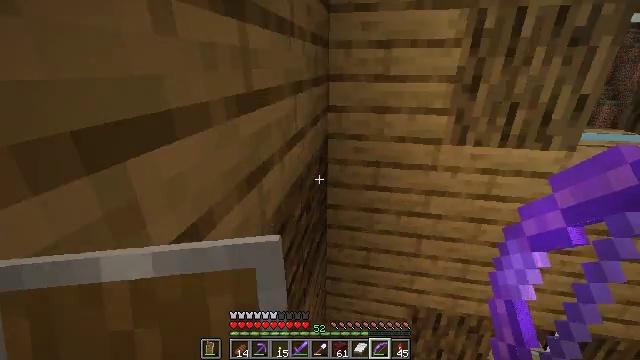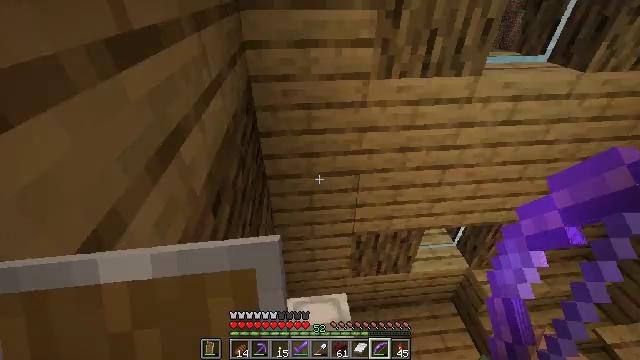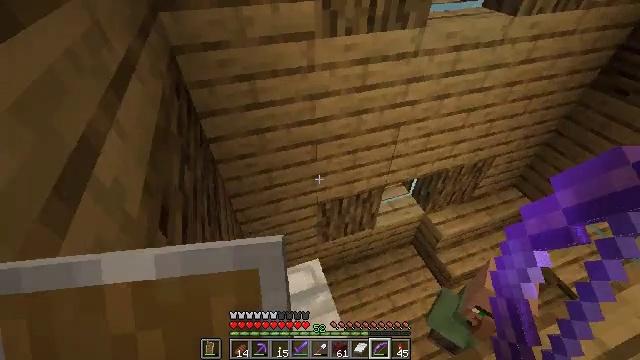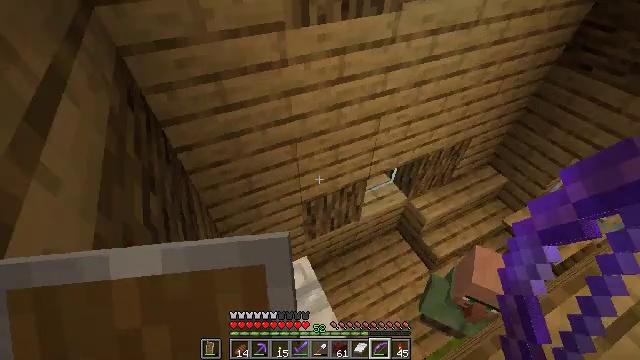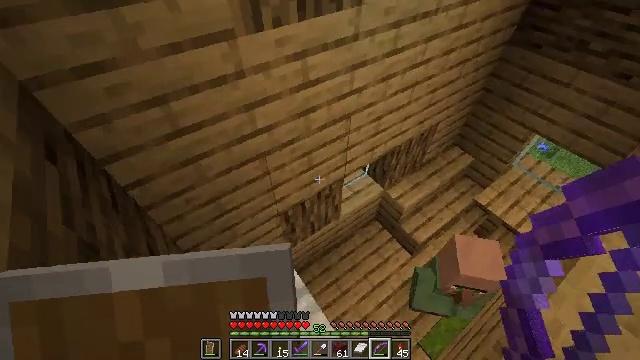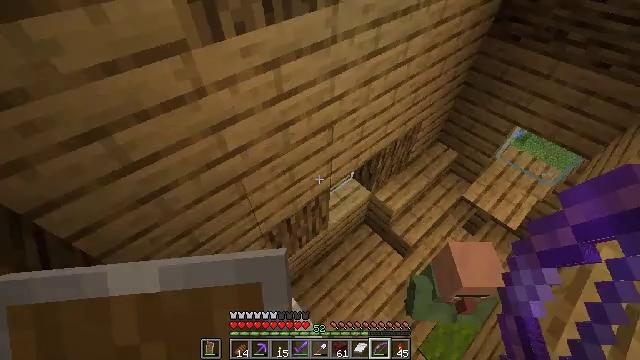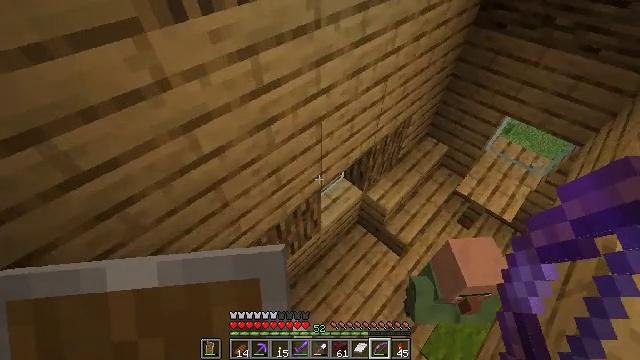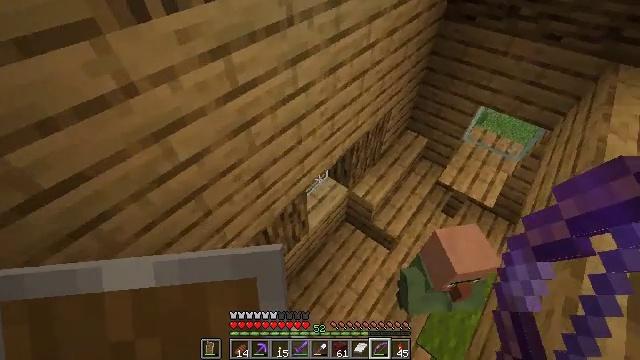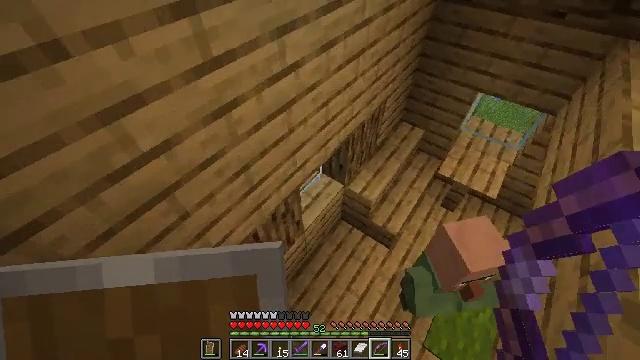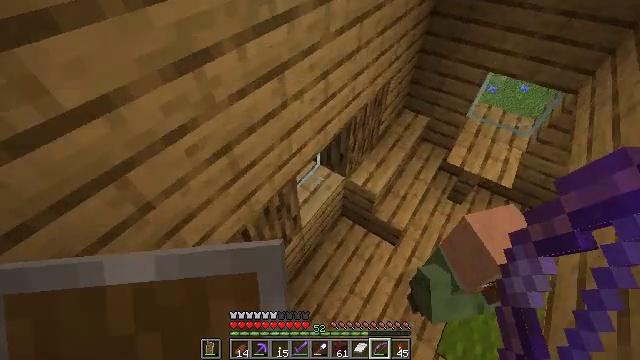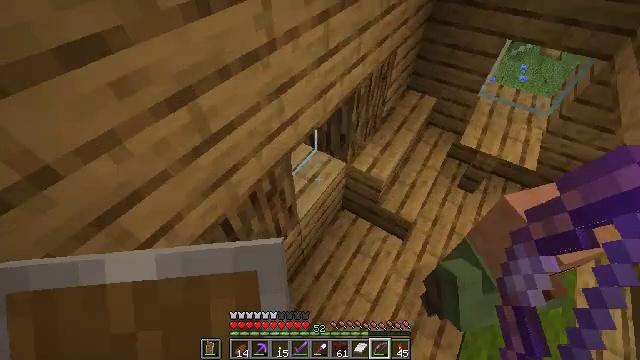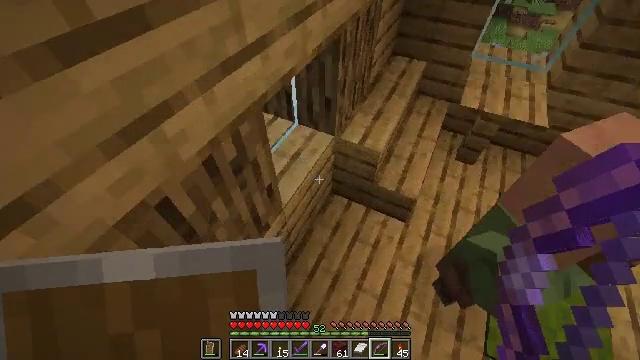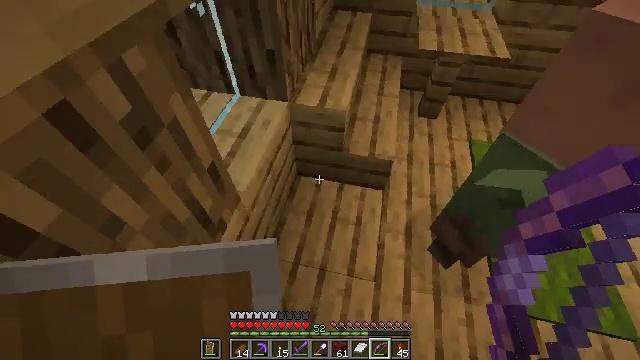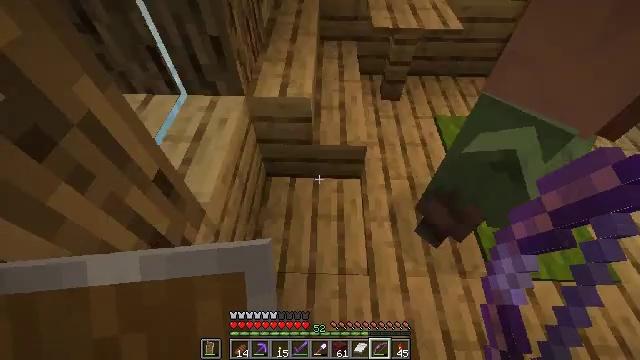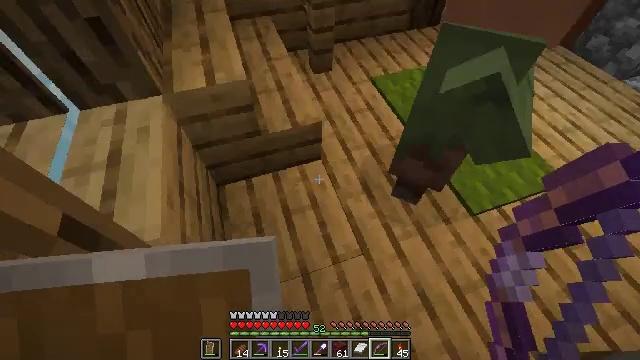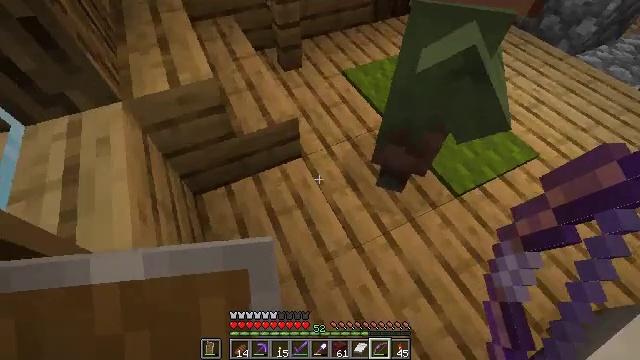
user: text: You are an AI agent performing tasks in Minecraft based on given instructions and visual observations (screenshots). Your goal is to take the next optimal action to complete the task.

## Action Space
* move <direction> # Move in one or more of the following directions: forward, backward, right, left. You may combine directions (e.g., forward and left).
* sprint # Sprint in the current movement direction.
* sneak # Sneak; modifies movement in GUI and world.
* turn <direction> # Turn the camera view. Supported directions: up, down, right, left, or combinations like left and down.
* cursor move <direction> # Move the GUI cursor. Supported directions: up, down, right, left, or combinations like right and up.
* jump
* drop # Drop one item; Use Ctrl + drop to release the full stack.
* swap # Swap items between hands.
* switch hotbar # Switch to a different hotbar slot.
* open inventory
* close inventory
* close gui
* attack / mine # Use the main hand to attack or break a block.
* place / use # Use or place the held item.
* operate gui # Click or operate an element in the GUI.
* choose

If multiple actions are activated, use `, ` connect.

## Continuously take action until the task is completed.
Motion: motion action
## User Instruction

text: Gather the bell for your inventory.
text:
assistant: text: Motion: move forward, turn right and down
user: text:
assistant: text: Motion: move forward, turn right and down
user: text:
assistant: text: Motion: move forward, turn right and down
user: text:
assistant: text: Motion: move forward, turn right and down
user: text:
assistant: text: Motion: move forward, turn right
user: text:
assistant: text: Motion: move forward, turn right
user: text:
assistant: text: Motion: move forward, turn right
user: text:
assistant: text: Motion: move forward, turn right
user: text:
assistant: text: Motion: move forward, turn right
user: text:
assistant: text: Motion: move forward, turn right
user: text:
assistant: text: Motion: move forward, turn right
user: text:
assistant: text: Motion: move forward, turn right and down
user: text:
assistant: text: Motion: turn right
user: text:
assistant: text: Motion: turn right and down
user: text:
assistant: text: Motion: move right, turn right
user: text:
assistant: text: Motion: move right, turn right and up
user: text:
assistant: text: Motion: move right, turn right and up
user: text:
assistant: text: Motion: move right, turn right and up
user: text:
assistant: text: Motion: move right, turn up
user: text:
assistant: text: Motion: move right
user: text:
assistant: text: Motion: move right, turn left
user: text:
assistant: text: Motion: turn right
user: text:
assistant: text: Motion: turn right
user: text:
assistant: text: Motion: no_op
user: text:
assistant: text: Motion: turn right and up
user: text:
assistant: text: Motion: turn right and up
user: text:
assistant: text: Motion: turn right and up
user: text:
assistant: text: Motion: turn right and up
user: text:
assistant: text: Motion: turn right and up
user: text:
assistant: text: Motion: turn right and up